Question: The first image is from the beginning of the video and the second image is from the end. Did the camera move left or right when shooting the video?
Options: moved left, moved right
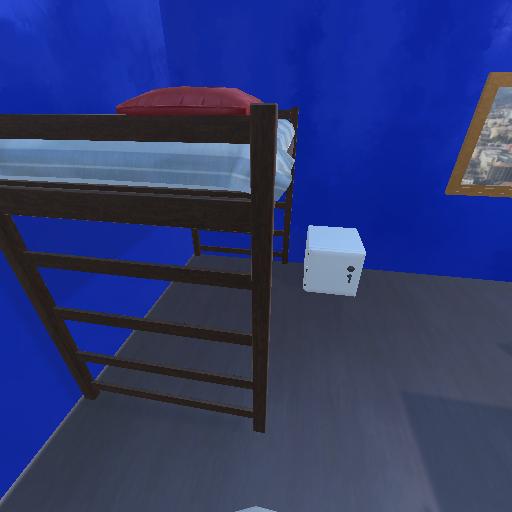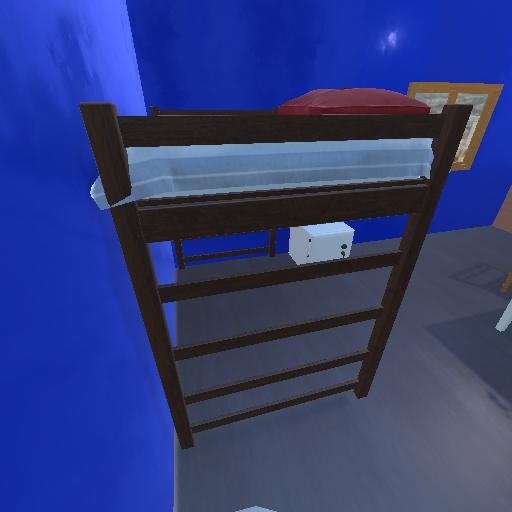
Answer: moved left